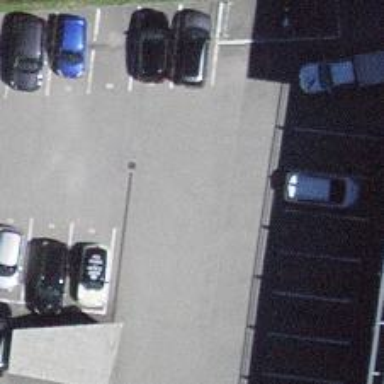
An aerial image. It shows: Parking aisle designated as service road.